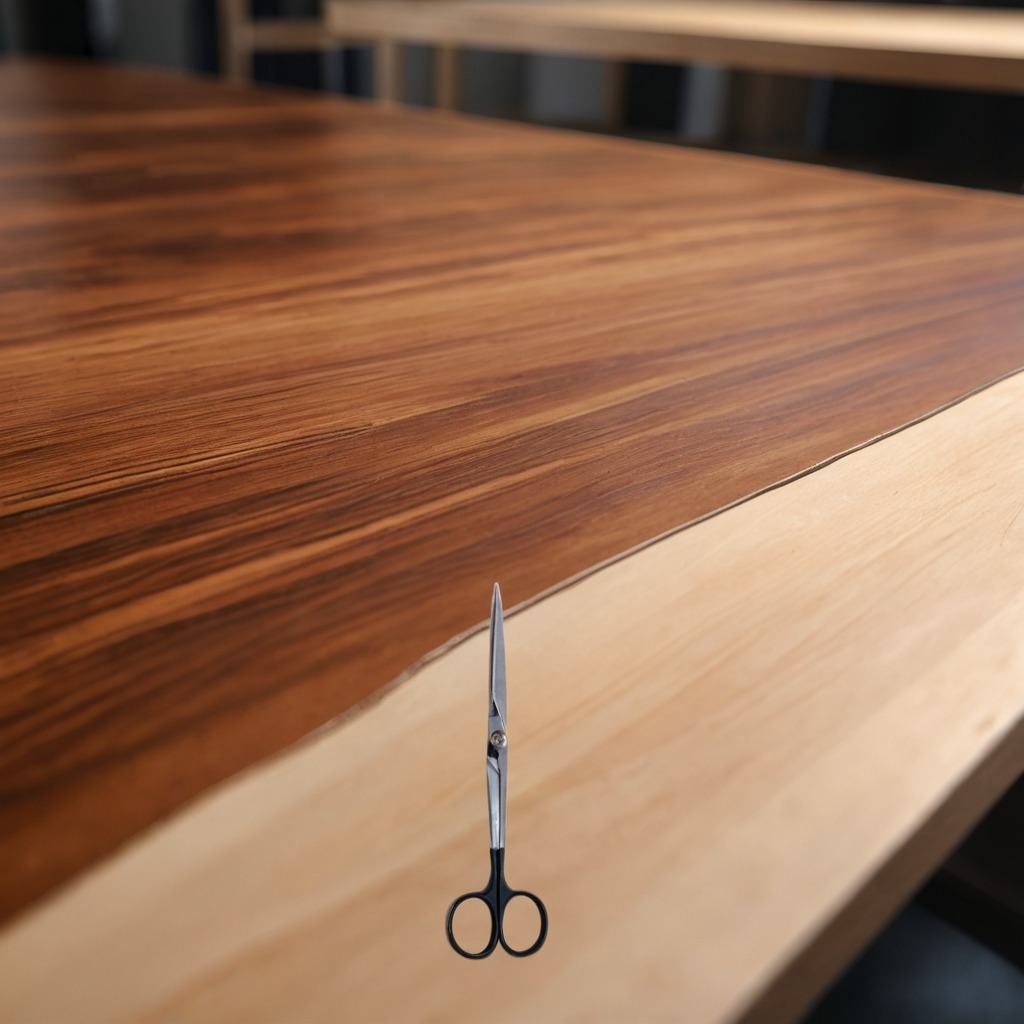
A scissor is lying on the wooden table in a carpentry studio.